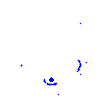
Particle: electron